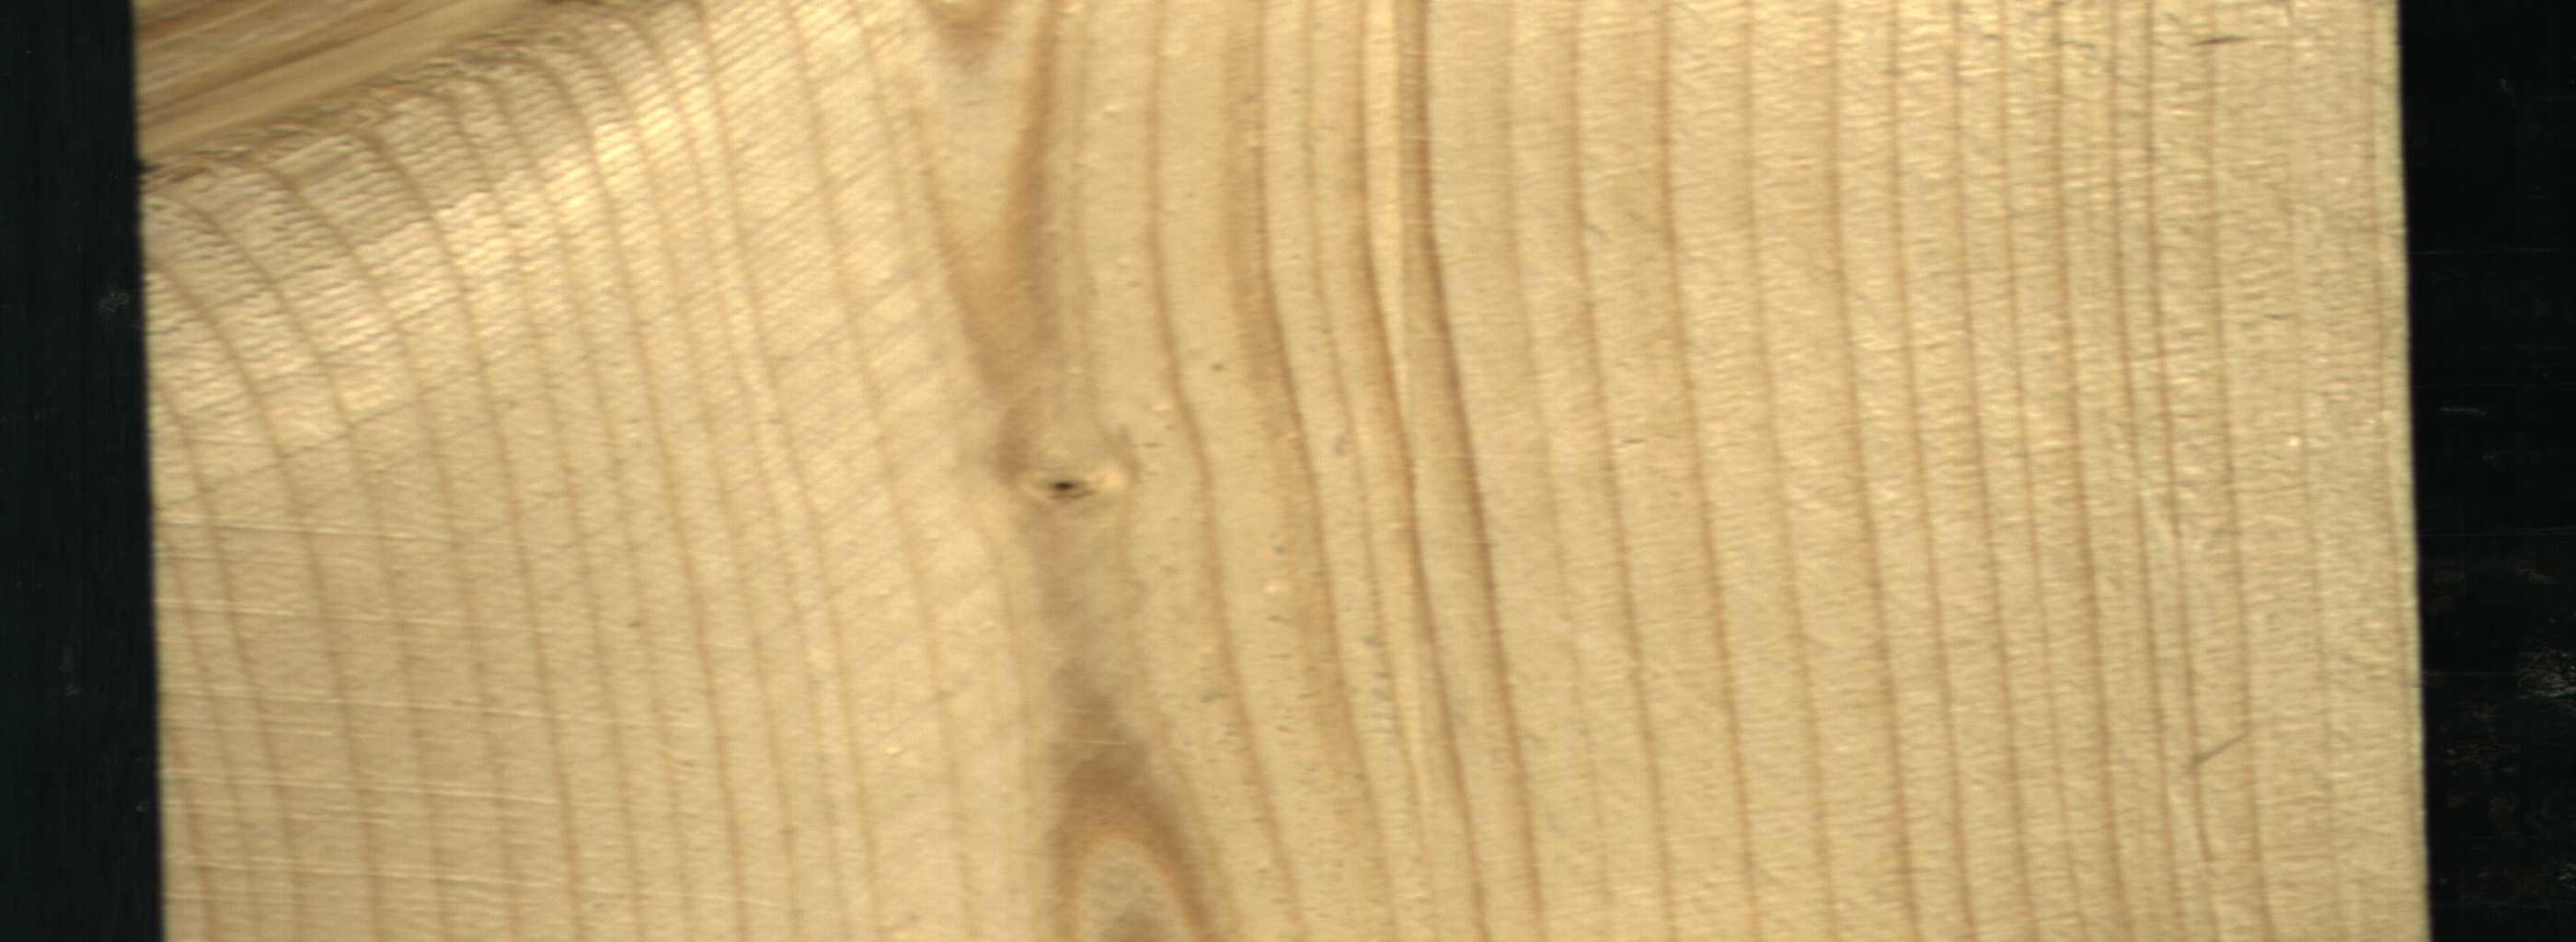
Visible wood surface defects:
Live_Knot